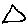
Label: triangle